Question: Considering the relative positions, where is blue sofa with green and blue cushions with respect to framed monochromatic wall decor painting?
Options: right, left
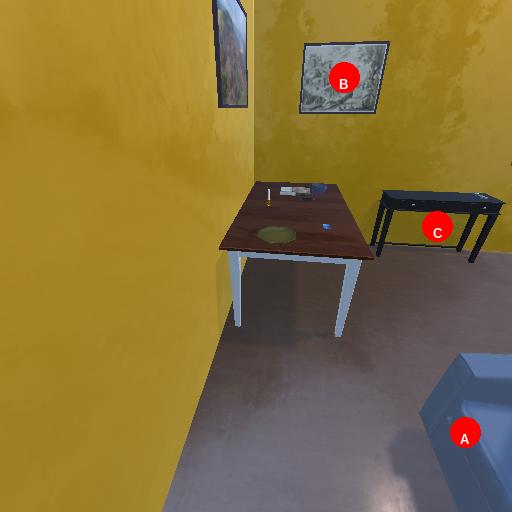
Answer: right